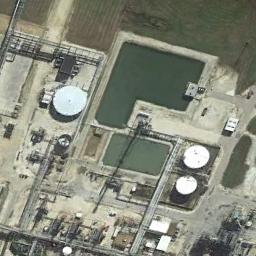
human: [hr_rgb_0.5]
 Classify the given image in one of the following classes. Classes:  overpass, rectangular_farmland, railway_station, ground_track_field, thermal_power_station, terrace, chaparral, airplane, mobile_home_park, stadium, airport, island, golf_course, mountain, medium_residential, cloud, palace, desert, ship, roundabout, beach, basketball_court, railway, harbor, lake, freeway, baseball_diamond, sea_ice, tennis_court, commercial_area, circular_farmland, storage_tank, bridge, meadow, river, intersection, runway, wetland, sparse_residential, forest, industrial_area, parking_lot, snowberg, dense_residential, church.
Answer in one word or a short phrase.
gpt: storage_tank